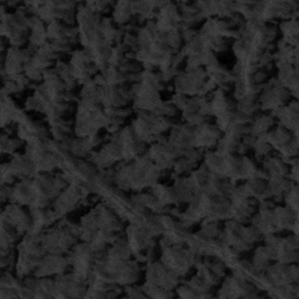
Label: frost